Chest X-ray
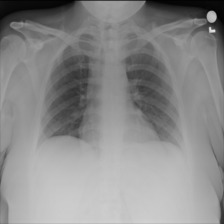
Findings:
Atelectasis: negative
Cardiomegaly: negative
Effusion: negative
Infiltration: negative
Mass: negative
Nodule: negative
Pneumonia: negative
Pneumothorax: negative
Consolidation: negative
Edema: negative
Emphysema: negative
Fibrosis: negative
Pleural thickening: negative
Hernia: negative